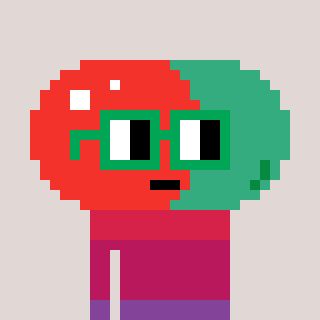
a pixel art character with square green glasses, a pill-shaped head and a foggrey-colored body on a warm background